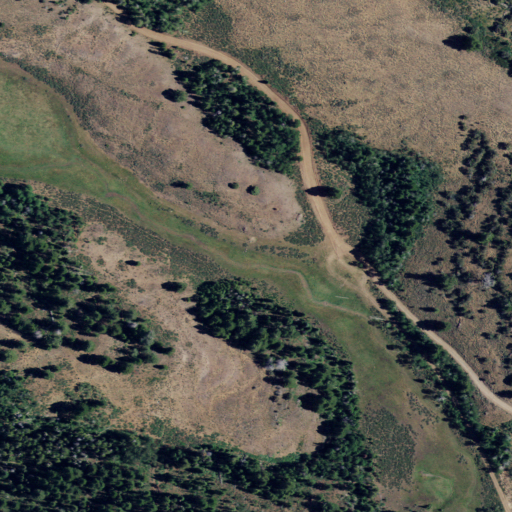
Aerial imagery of valley in Idaho named Spring Hollow containing shrub, evergreen forest, open development, woody wetlands, and deciduous forest